Interaction volume radius: 5 \u00c5
Interaction volume height: 10 \u00c5
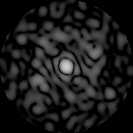
Disorder parameter: 0.8138